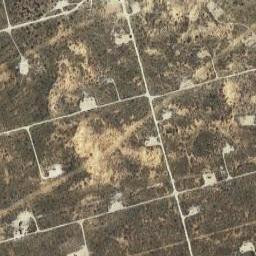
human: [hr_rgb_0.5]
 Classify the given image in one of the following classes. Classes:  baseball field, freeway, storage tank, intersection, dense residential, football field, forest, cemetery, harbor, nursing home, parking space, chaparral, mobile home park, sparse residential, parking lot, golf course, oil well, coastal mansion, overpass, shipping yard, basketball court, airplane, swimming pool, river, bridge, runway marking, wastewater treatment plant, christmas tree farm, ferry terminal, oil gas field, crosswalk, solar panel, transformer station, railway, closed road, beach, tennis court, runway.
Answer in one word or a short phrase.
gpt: oil gas field